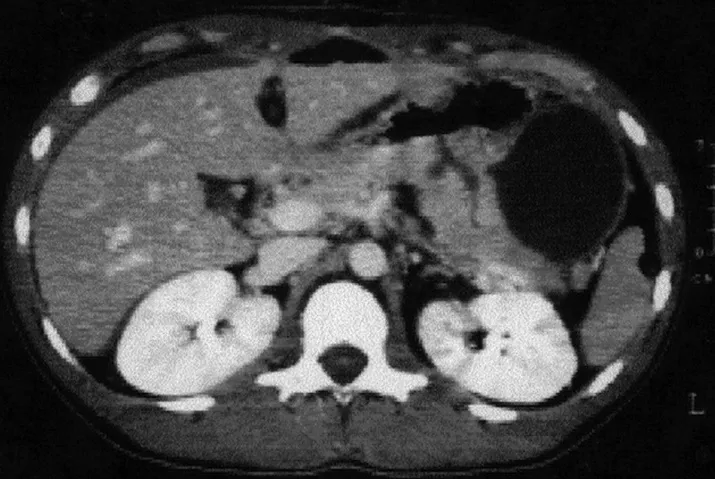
The CT-SCAN show the PG reconstruction and the pseudocyst that is treated with a percutaneous radiological drainage.
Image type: radiology (ct)